Question: I am writing a script for Indesign. In that script I am taking the contents of the textframes and save them to a database. Till here my script works. However when looping between textframes script uses creation order. I want to save to database in question order.
Here is my script:
'''
var myDocument = app.activeDocument;var frameList = myDocument.textFrames;
for (var i = 0; i < frameList.length; i++){
var txt=frameList[i].contents;
SaveToDB(txt);
}
'''
So is there a way to change creation order of textframes

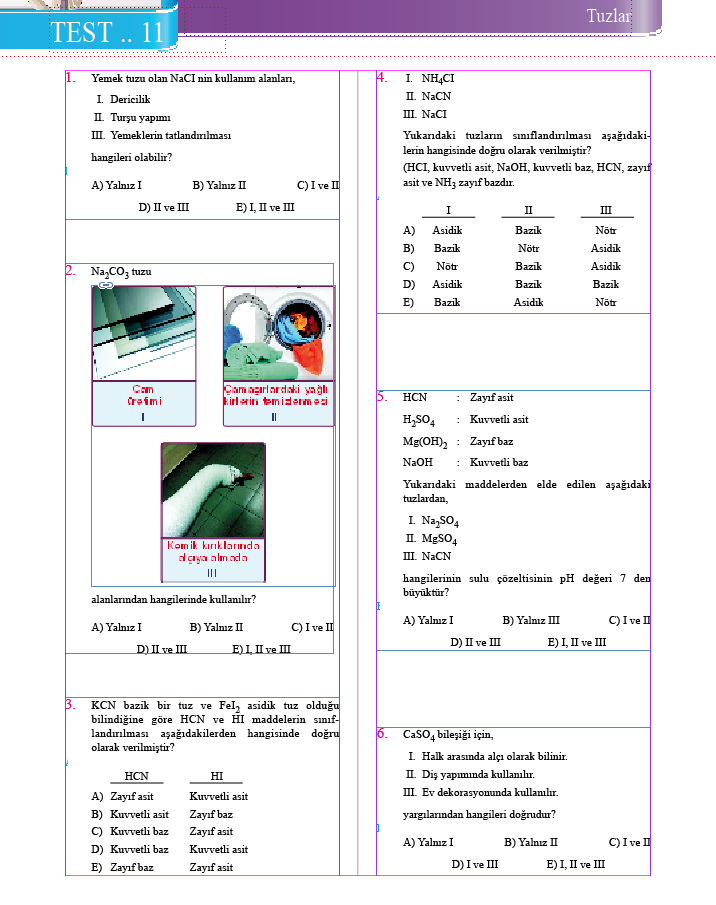
Answer: Yes, there is a way to change the "creation order", you simply need to rearrange the text frames in the Layers panel. The text frame at the lowest position in the stack will be treated as if it were created first, and the one at the highest position as if it were created last.
However, I know of no way to change this stack order via script (if somebody knows one, I would be curious to hear it).
So your choices are to either manually rearranging this stack order in the Layers panel and then run your script or to sort it by the question numbers (as Jongware suggested over at StackExchange GraphicDesign).